Field crop: maize
Growth stage: 2
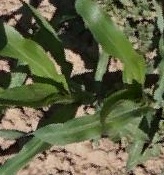
Species: maize